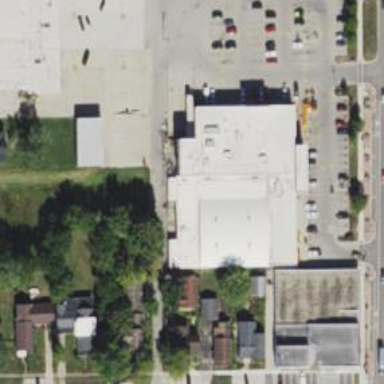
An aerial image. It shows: Alley classified as service road.